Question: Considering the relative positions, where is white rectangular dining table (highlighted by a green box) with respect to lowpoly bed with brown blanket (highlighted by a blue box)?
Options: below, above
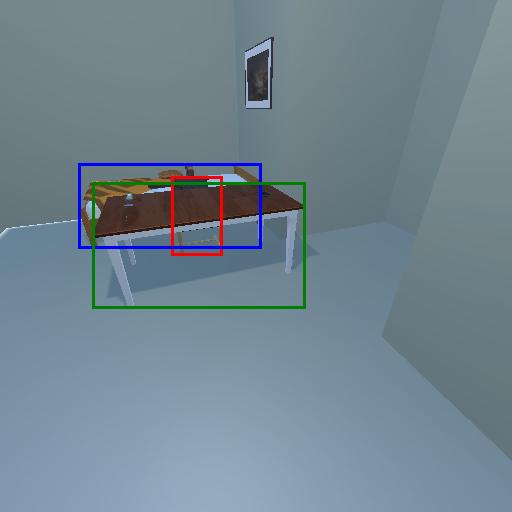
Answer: below